Question: I have a project that I came back to a couple months since last working on and noticed the majority of the external classes I've been importing and using in my project are now invalid and unable to be found. Pic attached
And when I run maven clean install, I get errors along the lines of
'''
java:[141,17] reference to JsonNode is ambiguous, both class org.codehaus.jackson.JsonNode in org.codehaus.jackson and class com.fasterxml.jackson.databind.JsonNode in com.fasterxml.jackson.databind match
'''
There are several errors of this kind, referencing the line numbers that use the classes unable to be imported.
Could these issues be related? If so what's a simple way to just to reinstall the libraries I need to use in the project and get rid of the collisions?
Thanks for any help,
-Adam
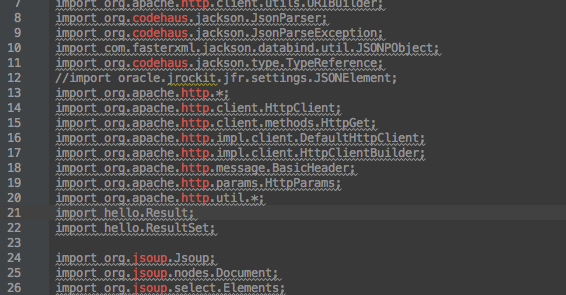
Answer: If you didn't change anything in the project, the maven build probably picked up a newer version of some dependency in your pom.xml. You probably have some dependencies on the latest release or on version ranges for some artifacts, as described in <URL>.
My guess is that the dependency on jackson-databind has changed from 2.2.x to 2.3.0, which was released to the maven central repository quite recently (<URL>. Between 2.2.x and 2.3.0, they moved the class 'JsonNode' into the package 'com.fasterxml.jackson.databind'
If this is the cause of the problem, the build will be more repeatable and consistent if you set specific version dependencies, or at least narrower ranges, in the pom. In the case of jackson-databind, try setting the version to 2.2.3